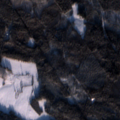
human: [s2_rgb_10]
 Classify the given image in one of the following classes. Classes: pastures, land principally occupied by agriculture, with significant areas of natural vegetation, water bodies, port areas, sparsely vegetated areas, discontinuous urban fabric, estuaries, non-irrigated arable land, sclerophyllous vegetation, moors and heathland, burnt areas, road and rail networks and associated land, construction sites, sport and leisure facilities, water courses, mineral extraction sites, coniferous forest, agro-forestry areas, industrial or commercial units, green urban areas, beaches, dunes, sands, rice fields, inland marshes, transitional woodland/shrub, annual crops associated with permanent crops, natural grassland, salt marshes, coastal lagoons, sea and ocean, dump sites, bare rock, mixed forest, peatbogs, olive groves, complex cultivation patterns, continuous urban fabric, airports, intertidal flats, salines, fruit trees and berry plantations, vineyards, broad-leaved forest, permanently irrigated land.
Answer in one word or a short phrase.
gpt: non-irrigated arable land, broad-leaved forest, coniferous forest, mixed forest